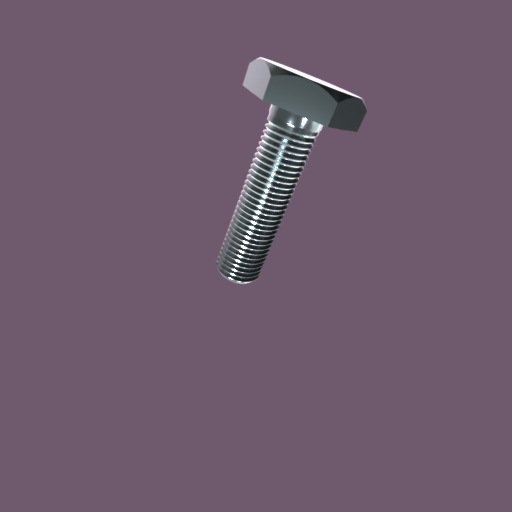
Label: bolt